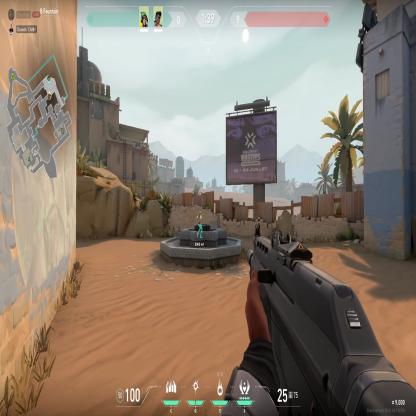
Label: teammate